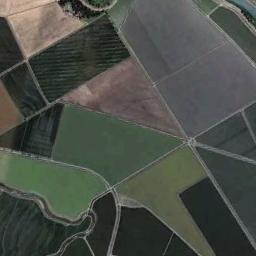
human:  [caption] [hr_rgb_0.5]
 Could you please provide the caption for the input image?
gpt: Several rectangular farmlands of different colors and sizes are arranged in neat rows .

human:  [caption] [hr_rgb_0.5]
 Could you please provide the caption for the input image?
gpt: There are some deep green and light green rectangular farmland .

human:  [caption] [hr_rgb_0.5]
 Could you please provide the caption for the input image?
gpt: There are many rectangular farmlands of different sizes and shades .

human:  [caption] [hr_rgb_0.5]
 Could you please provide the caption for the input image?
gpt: Several pieces of rectangular farmland of various sizes mixed with dark green, light green and purple brown .

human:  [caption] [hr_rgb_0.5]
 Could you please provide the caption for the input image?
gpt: There are some rectangular farmlands of different colors .